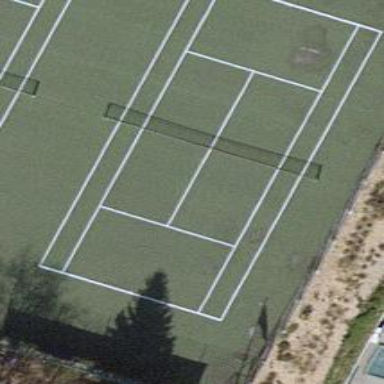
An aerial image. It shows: Tennis court on the leisure land pitch.